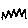
Label: zigzag